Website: apple
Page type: billing-address
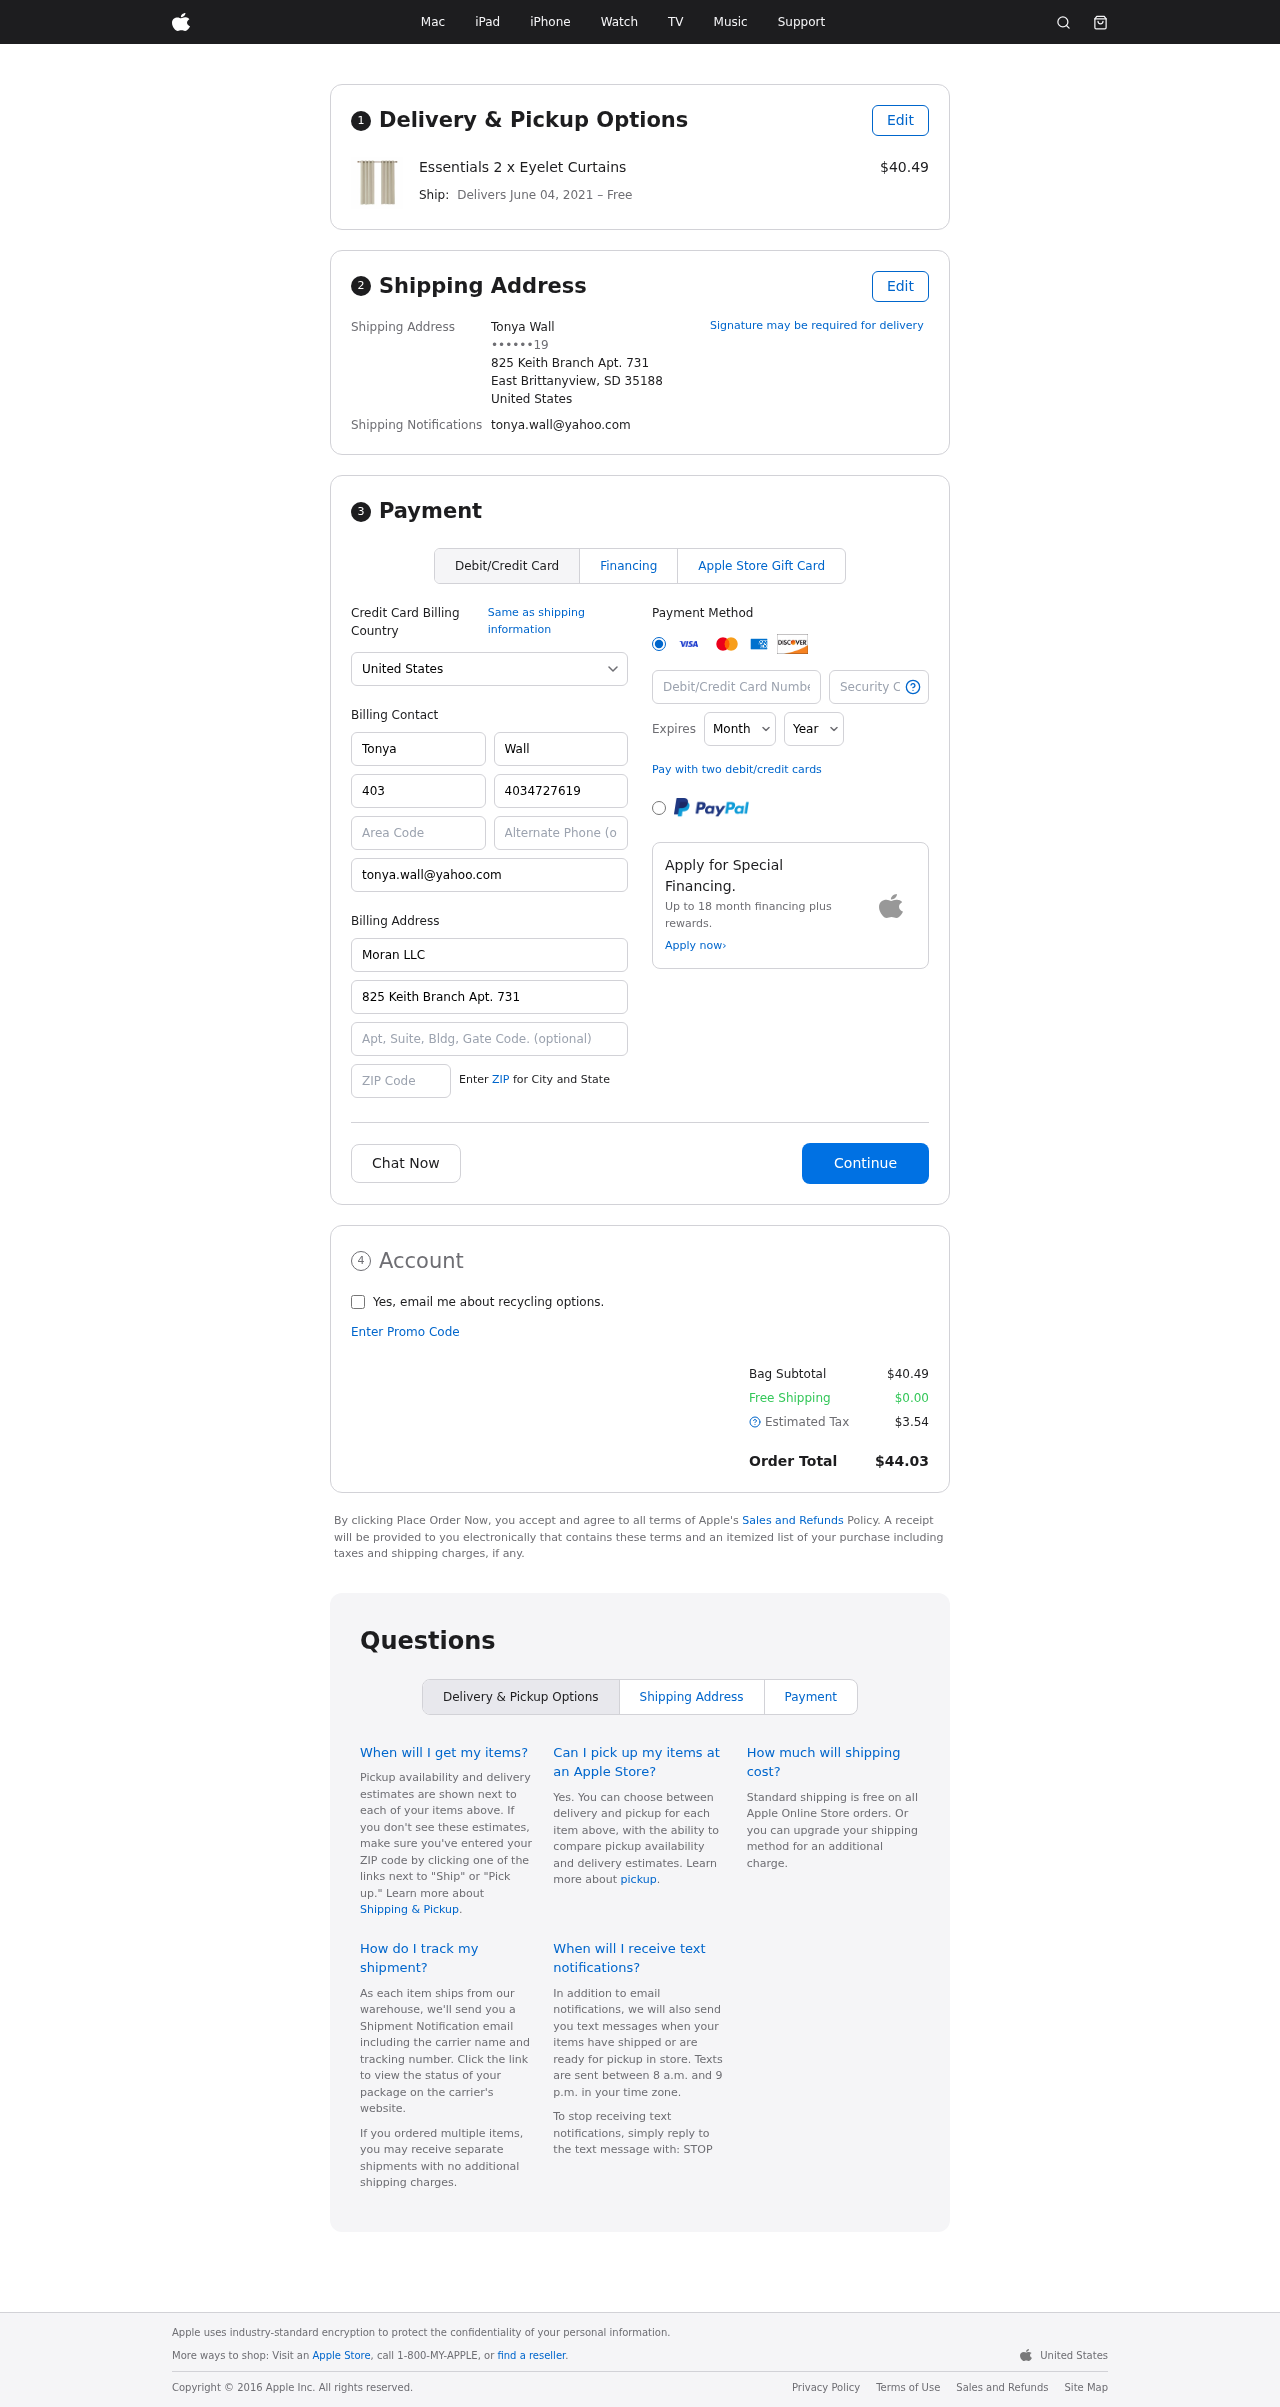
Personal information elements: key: PII_CARD_CVV
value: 267
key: PII_CARD_EXPIRY_MONTH
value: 03
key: PII_CARD_EXPIRY_YEAR
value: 28
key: PII_CARD_NUMBER
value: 2304 0524 2417 3086
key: PII_CITY_STATE_ZIP
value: East Brittanyview, SD 35188
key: PII_COUNTRY
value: United States
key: PII_EMAIL
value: tonya.wall@yahoo.com
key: PII_FULLNAME
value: Tonya Wall
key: PII_STREET
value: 825 Keith Branch Apt. 731
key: PII_PHONE_MASKED
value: ••••••19
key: PII_BILLING_FIRSTNAME
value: Tonya
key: PII_BILLING_LASTNAME
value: Wall
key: PII_BILLING_PHONE_AREA
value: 403
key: PII_BILLING_PHONE
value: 4034727619
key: PII_BILLING_EMAIL
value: tonya.wall@yahoo.com
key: PII_BILLING_COMPANY
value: Moran LLC
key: PII_BILLING_STREET
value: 825 Keith Branch Apt. 731
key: PII_BILLING_POSTCODE
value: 35188
Product elements: key: PRODUCT1_NAME
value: Essentials 2 x Eyelet Curtains
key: PRODUCT1_PRICE
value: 40.49
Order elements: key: ORDER_DELIVERY_DATE
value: June 04, 2021
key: ORDER_SUBTOTAL
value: $40.49
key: ORDER_SHIPPING_COST
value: $0.00
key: ORDER_TAX
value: $3.54
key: ORDER_TOTAL
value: $44.03